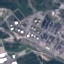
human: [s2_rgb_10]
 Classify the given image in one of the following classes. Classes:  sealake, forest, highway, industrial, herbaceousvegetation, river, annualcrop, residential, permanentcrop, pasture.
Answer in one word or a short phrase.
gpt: Industrial